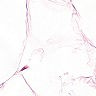
Metastatic tissue present: no